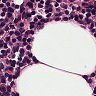
Metastatic tissue present: no